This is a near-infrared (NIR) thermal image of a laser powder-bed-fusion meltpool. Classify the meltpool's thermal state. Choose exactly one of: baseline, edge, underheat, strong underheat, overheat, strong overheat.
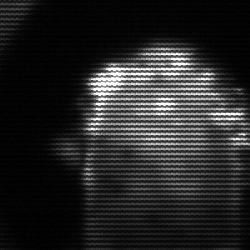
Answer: baseline